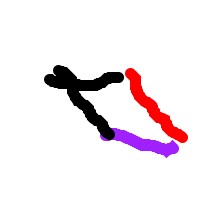
Shape: parallelogram